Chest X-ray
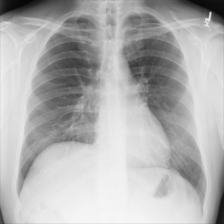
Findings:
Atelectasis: negative
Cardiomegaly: negative
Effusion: negative
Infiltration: negative
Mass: negative
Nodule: negative
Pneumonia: negative
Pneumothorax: negative
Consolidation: negative
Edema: negative
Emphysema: negative
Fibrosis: negative
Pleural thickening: negative
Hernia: negative